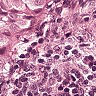
Metastatic tissue present: yes